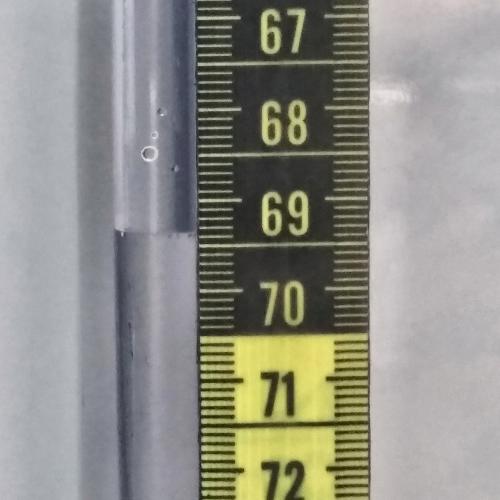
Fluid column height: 69.4 cm